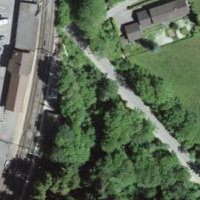
EUNIS habitat code: 55
Species observed at this site:
Epipactis atrorubens
Cardamine heptaphylla
Anthericum ramosum
Melittis melissophyllum